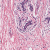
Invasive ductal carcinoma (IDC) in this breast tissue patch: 0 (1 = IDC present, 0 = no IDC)